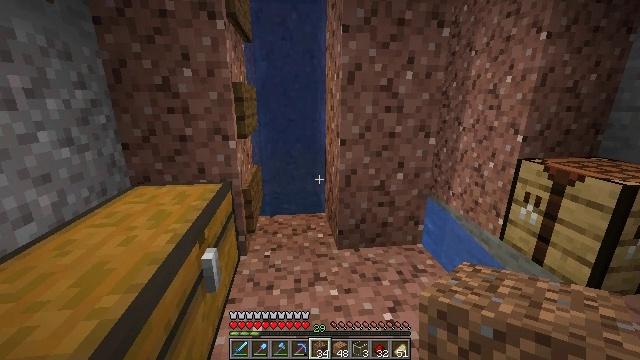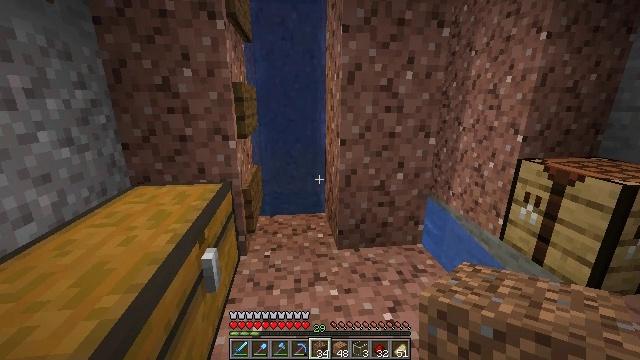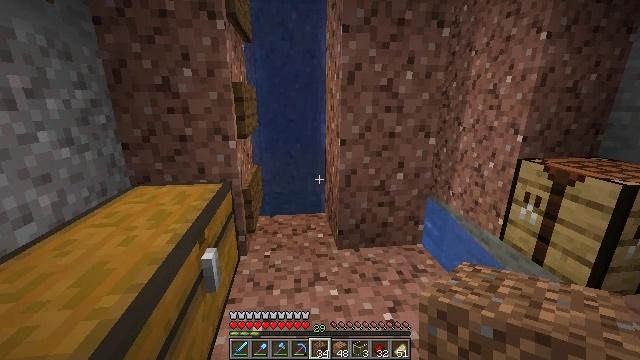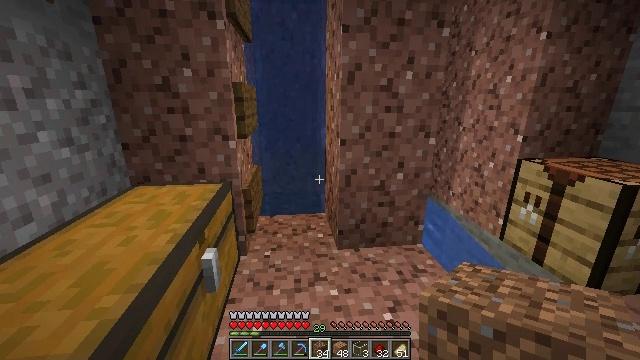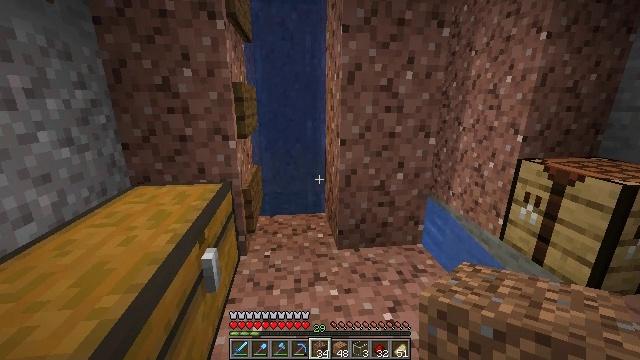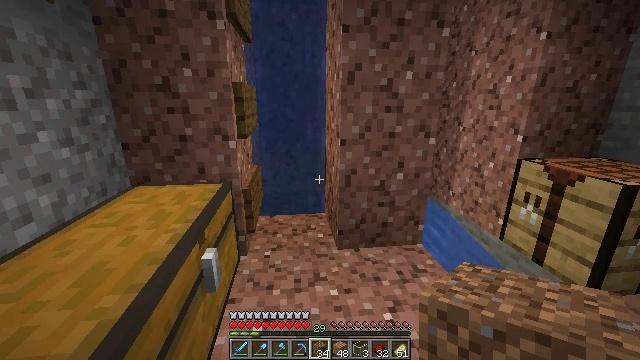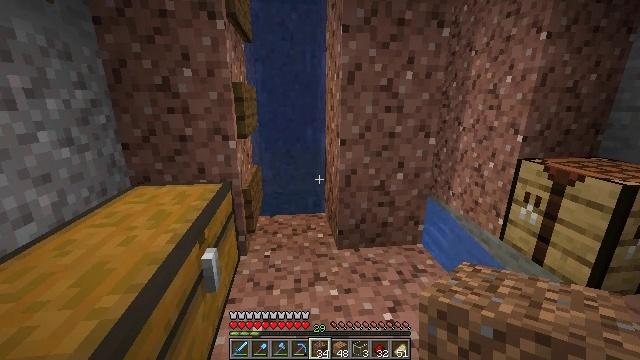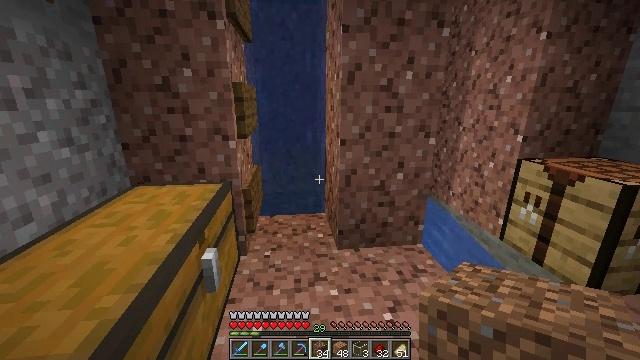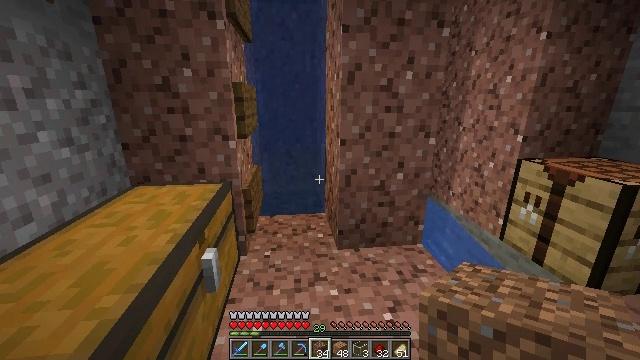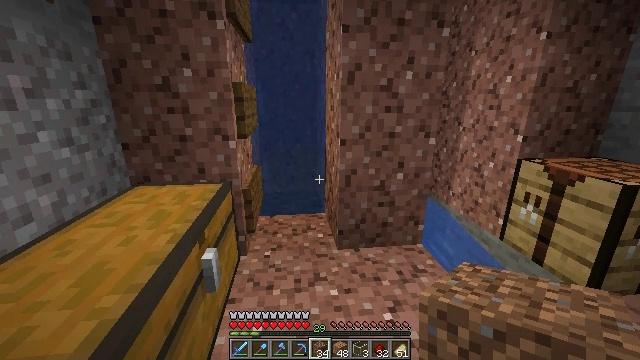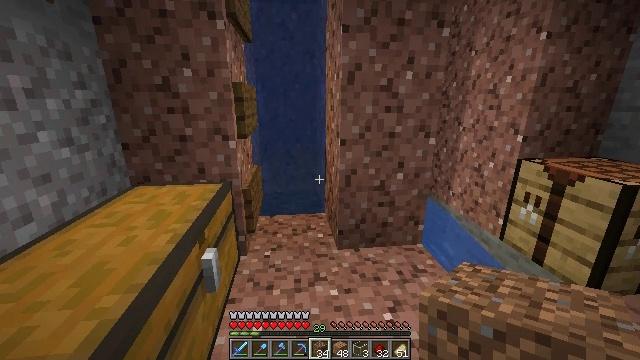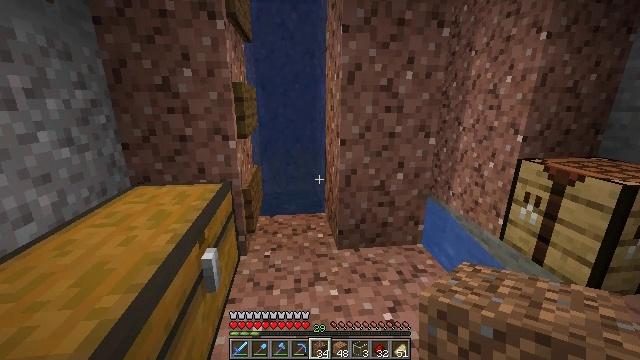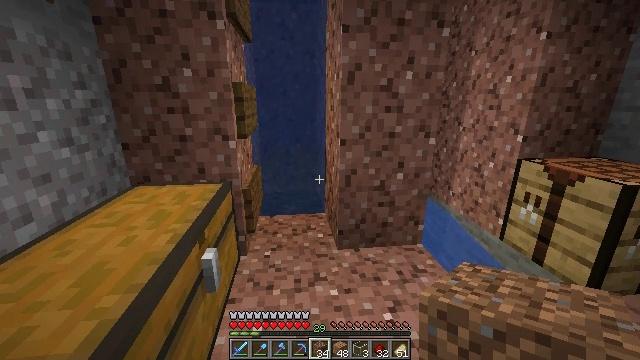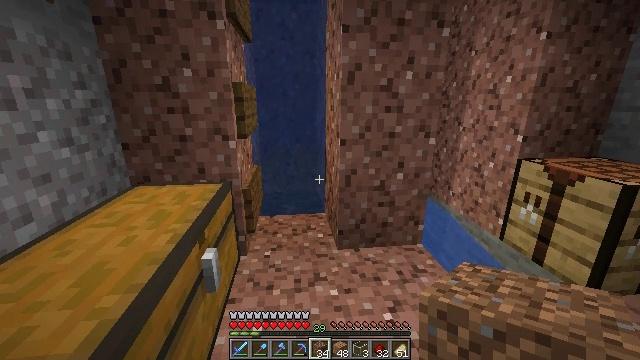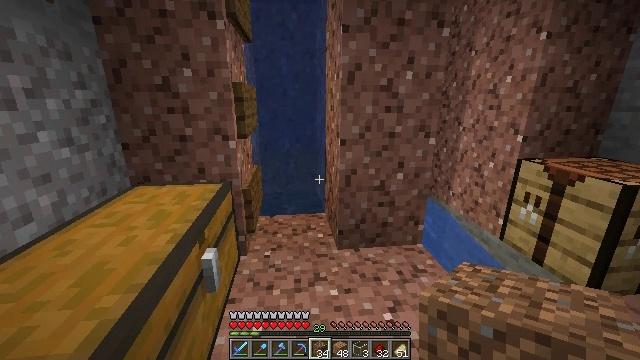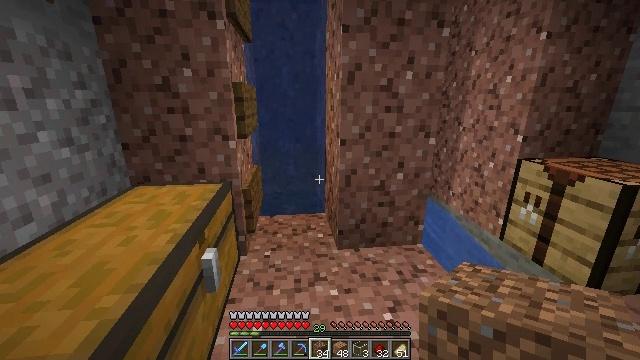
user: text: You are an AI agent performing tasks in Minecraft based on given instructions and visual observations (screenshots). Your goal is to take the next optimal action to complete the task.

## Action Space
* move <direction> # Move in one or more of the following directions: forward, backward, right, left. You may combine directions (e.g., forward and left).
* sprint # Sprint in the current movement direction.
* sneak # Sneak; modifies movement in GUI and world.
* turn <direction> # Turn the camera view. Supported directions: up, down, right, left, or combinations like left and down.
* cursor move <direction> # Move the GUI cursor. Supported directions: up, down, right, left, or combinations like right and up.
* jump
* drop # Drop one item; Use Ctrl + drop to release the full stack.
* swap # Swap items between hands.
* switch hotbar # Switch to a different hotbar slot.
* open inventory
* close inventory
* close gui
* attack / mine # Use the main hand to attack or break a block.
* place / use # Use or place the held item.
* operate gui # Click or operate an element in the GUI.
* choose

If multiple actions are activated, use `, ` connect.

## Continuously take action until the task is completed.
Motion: motion action
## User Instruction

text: Get a golden helmet by crafting.
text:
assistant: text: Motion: no_op
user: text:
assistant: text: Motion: no_op
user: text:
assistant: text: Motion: no_op
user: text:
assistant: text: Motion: no_op
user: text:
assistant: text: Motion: no_op
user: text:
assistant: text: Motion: no_op
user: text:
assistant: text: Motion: no_op
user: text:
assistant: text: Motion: no_op
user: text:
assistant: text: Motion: no_op
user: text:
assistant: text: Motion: no_op
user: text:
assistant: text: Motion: no_op
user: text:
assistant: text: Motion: no_op
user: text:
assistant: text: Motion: no_op
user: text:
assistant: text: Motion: no_op
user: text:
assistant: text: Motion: no_op
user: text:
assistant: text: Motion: no_op
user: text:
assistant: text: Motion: no_op
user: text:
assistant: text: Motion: no_op
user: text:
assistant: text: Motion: no_op
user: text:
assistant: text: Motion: no_op
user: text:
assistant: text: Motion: no_op
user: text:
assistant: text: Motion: no_op
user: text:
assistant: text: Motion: no_op
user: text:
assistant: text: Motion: no_op
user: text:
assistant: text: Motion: no_op
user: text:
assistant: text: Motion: no_op
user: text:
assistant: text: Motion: no_op
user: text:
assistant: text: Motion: no_op
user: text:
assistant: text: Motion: no_op
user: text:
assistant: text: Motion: no_op